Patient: sex F, age 68
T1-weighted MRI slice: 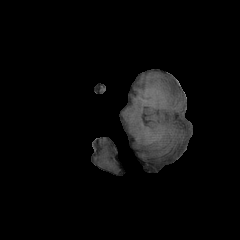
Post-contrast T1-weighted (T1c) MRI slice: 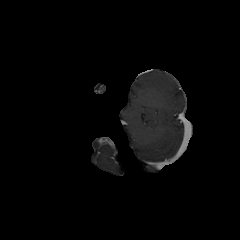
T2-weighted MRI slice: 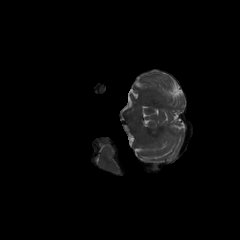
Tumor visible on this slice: no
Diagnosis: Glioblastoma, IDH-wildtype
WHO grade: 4